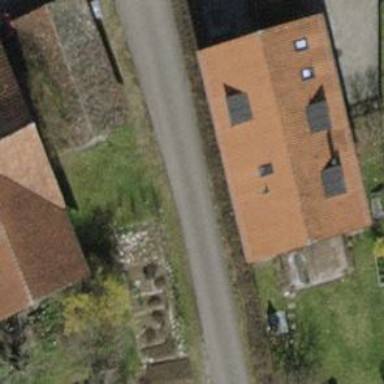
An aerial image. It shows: Building with tile roof.